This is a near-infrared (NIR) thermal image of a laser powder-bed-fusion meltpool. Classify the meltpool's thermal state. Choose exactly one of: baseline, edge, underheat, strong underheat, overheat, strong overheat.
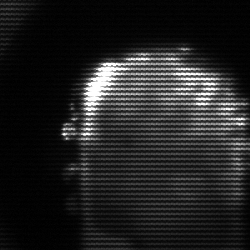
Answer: baseline